Field crop: maize
Growth stage: 2
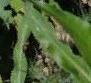
Species: maize